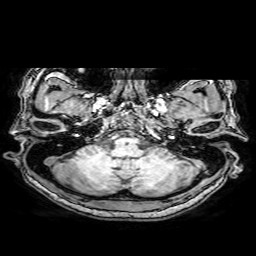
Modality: T1w
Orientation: coronal
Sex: female
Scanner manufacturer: philips
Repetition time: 0.008179 s
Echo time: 0.00378 s